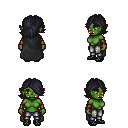
a pixel art fantasy rpg character, female body template, orc, green skin, black cape, metal pants, raven swoop hairstyle, leather bracers, ghillies, four views (front, back, left, right), 2x2 character sprite sheet, small pixel art, hard edges, no anti-aliasing